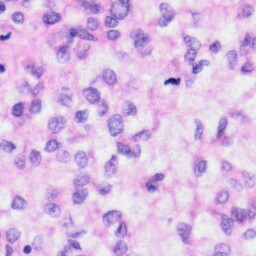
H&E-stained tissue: Liver